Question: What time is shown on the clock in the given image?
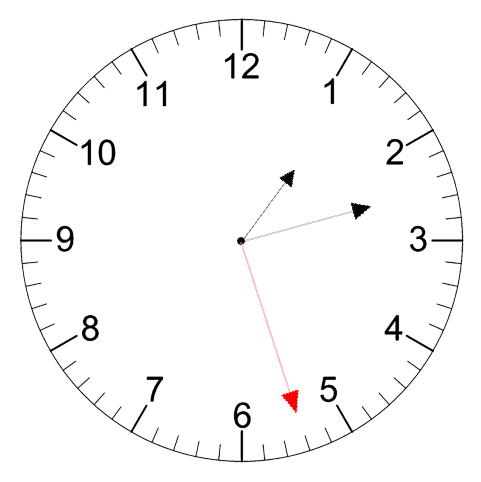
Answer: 01:12:27